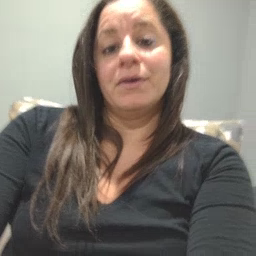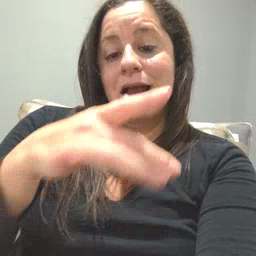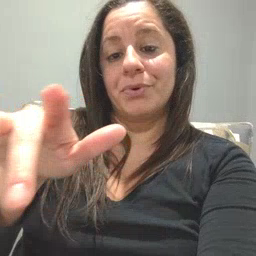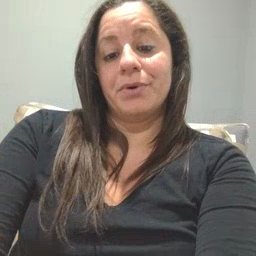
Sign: empty